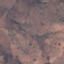
Land use / land cover: HerbaceousVegetation